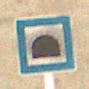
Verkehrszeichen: Tunnel
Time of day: Midday
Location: Roofed (Tunnel)
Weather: NotSpecified
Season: NotSpecified
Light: Natural